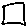
Label: square